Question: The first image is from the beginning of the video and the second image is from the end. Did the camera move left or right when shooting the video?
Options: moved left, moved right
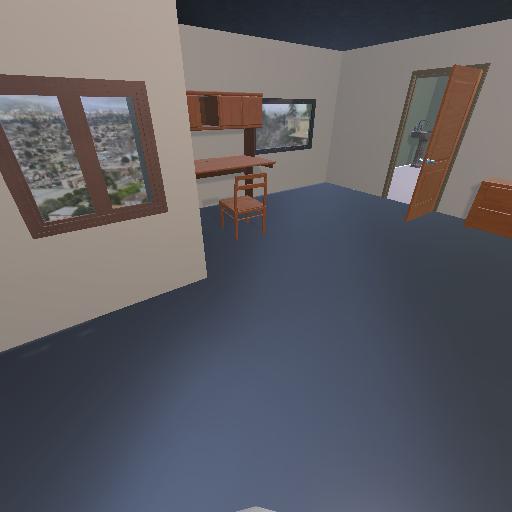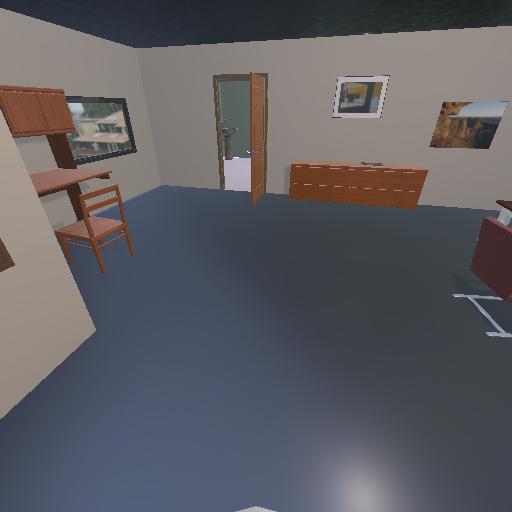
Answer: moved left